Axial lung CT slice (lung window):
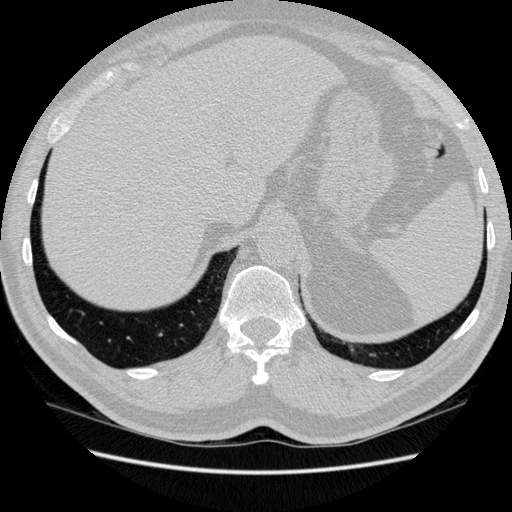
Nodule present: no